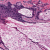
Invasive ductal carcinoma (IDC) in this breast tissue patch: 0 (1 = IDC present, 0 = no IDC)